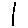
Label: line